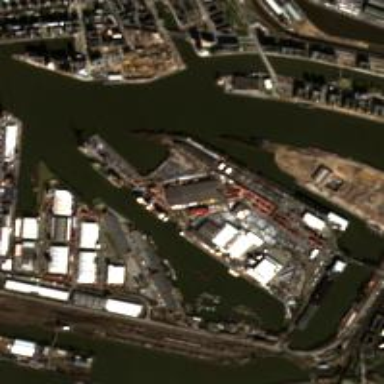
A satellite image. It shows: Man-made quay.